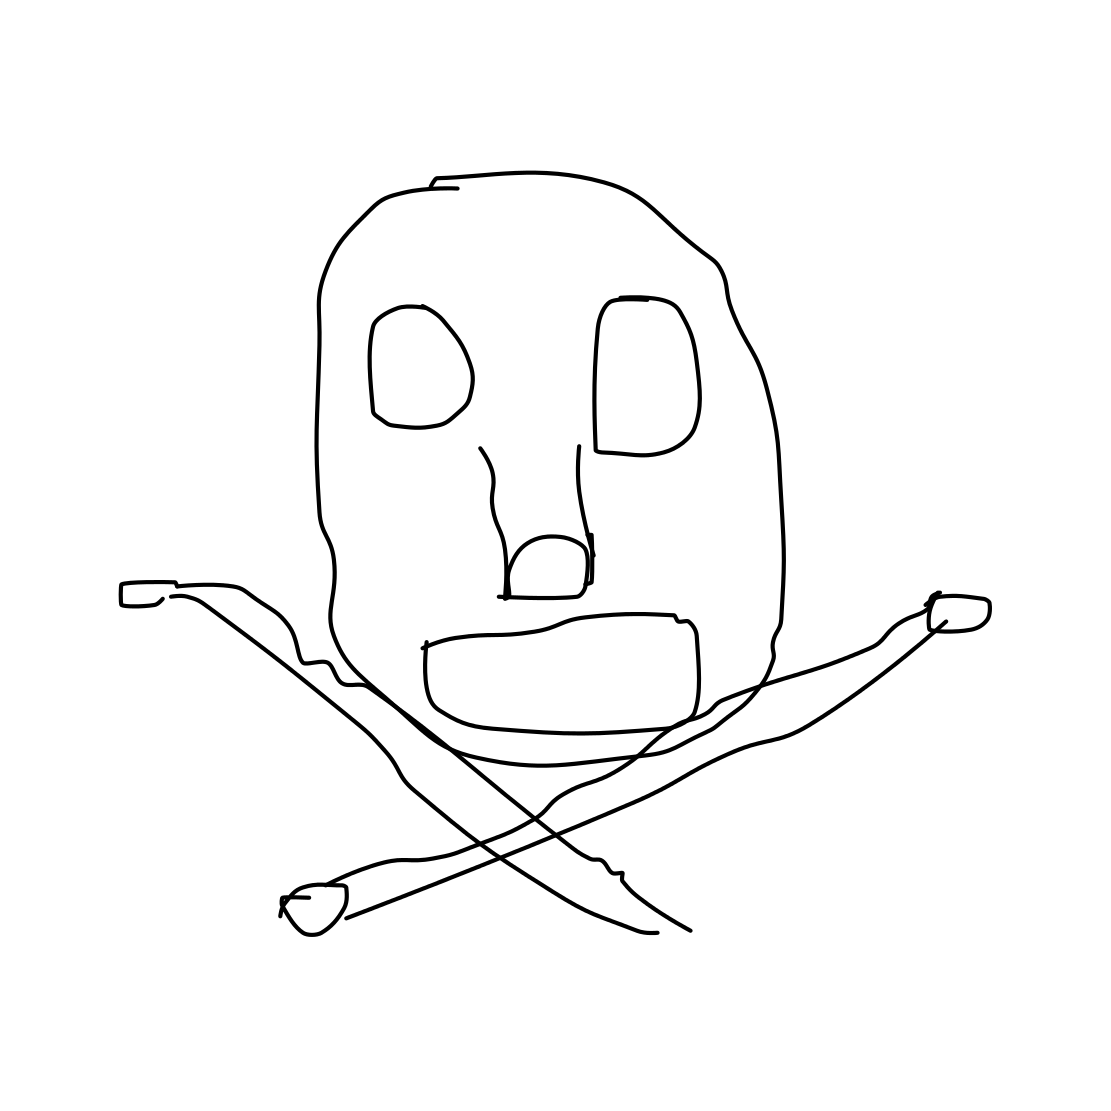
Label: skull